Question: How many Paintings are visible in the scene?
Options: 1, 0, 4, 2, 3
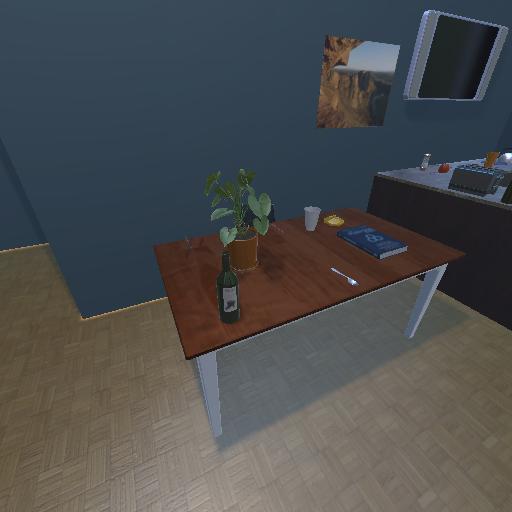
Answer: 1